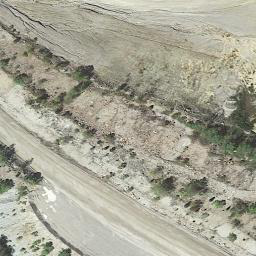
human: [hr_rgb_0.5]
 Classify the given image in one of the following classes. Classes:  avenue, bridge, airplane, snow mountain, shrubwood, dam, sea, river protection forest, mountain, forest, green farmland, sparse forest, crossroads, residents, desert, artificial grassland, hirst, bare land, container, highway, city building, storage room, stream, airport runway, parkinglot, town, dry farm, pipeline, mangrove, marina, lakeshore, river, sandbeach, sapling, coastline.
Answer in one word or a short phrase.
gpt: bare land